Question: well I have been trying to get Nivo Slider to work almost all day. I finally figured out how to display the thumbnails, but now they're being squished together. I tried to add margin/padding to the images on '.nivo-controlNav img' but it's only pushing away the images together, and showing the bullets behind the thumbnails.

Here's a link to the site.
<URL>
The JS/options I have applied:
'''
$(window).load(function() {
$('#slider').nivoSlider({
effect: 'fade', // Specify sets like: 'fold,fade,sliceDown'
slices: 15, // For slice animations
boxCols: 8, // For box animations
boxRows: 4, // For box animations
animSpeed: 500, // Slide transition speed
pauseTime: 3000, // How long each slide will show
startSlide: 0, // Set starting Slide (0 index)
directionNav: true, // Next & Prev navigation
directionNavHide: false, // Only show on hover
controlNav: true, // 1,2,3... navigation
controlNavThumbs: true, // Use thumbnails for Control Nav
controlNavThumbsFromRel: false, // Use image rel for thumbs
controlNavThumbsSearch: '.jpg', // Replace this with...
controlNavThumbsReplace: '_thumb.jpg', // ...this in thumb Image src
keyboardNav: true, // Use left & right arrows
pauseOnHover: true, // Stop animation while hovering
manualAdvance: false, // Force manual transitions
captionOpacity: 0.8, // Universal caption opacity
prevText: 'Prev', // Prev directionNav text
nextText: 'Next', // Next directionNav text
beforeChange: function(){}, // Triggers before a slide transition
afterChange: function(){}, // Triggers after a slide transition
slideshowEnd: function(){}, // Triggers after all slides have been shown
lastSlide: function(){}, // Triggers when last slide is shown
afterLoad: function(){} // Triggers when slider has loaded
});
});
'''
Also, the CSS for the nivo slider.
'''
/*
* jQuery Nivo Slider v2.6
* http://nivo.dev7studios.com
*
* Copyright 2011, Gilbert Pellegrom
* Free to use and abuse under the MIT license.
* http://www.opensource.org/licenses/mit-license.php
*
* March 2010
*/
/* The Nivo Slider styles */
.nivoSlider {
position:relative;
}
.nivoSlider img {
position:absolute;
top:0px;
left:0px;
}
/* If an image is wrapped in a link */
.nivoSlider a.nivo-imageLink {
position:absolute;
top:0px;
left:0px;
width:100%;
height:100%;
border:0;
padding:0;
margin:0;
z-index:6;
display:none;
}
/* The slices and boxes in the Slider */
.nivo-slice {
display:block;
position:absolute;
z-index:5;
height:100%;
}
.nivo-box {
display:block;
position:absolute;
z-index:5;
}
/* Caption styles */
.nivo-caption {
position:absolute;
left:0px;
bottom:0px;
background:#000;
color:#fff;
opacity:0.8; /* Overridden by captionOpacity setting */
width:100%;
z-index:8;
}
.nivo-caption p {
padding:5px;
margin:0;
}
.nivo-caption a {
display:inline !important;
}
.nivo-html-caption {
display:none;
}
/* Direction nav styles (e.g. Next & Prev) */
.nivo-directionNav a {
position:absolute;
top:45%;
z-index:9;
cursor:pointer;
}
.nivo-prevNav {
left:0px;
}
.nivo-nextNav {
right:0px;
}
/* Control nav styles (e.g. 1,2,3...) */
.nivo-controlNav a {
position:relative;
z-index:9;
cursor:pointer;
}
.nivo-controlNav a.active {
font-weight:bold;
}
'''
I really want the thumbails to be below the slider, and not just overlay the content that is under the slider also.
Please help.
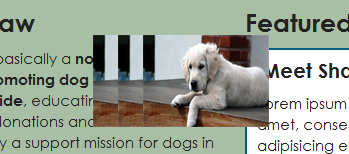
Answer: Not sure where you're trying to put those thumbnails in relation to the slider but I found out some of your problems:
Put these values in effect:
'''
.nivo-controlNav {
width: 900px;
left: 40px;
}
'''
Around line 35 of your default.css delete the height and width attributes
'''
.nivo-controlNav a {
display: block;
width: 22px; //get rid of this
height: 22px; //get rid of this
background: url(bullets.png) no-repeat;
text-indent: -9999px;
border: 0;
margin-right: 3px;
float: left;
}
'''